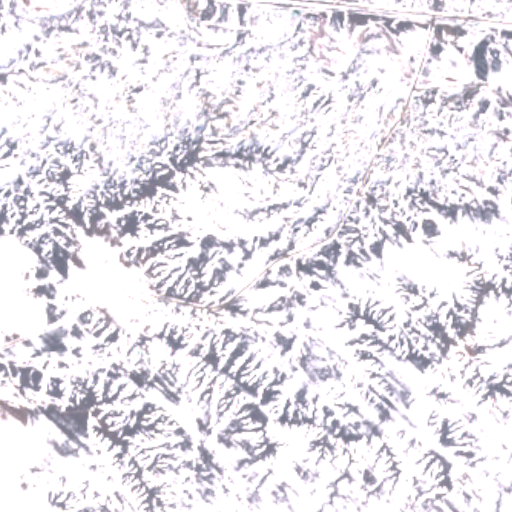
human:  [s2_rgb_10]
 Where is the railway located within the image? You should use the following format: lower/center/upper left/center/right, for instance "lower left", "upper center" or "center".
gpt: The railway is located in the upper of the image.
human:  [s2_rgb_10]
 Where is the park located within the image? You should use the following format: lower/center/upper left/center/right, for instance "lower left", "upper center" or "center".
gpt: There is no park in the image.